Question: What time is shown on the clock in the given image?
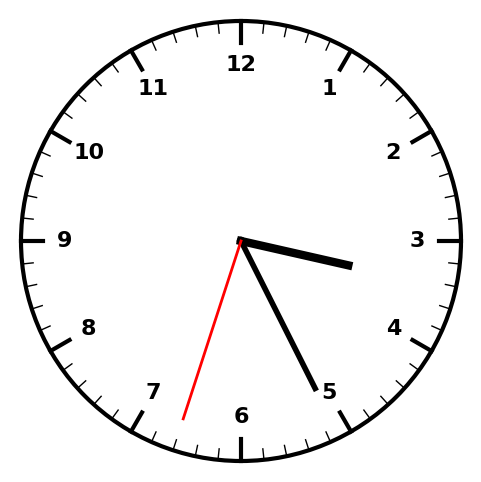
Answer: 03:25:33